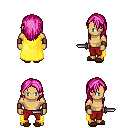
a pixel art fantasy rpg character, male body template, human, tanned skin, yellow cape, red pants, pink long hairstyle, leather bracers, brown slippers, dagger, four views (front, back, left, right), 2x2 character sprite sheet, small pixel art, hard edges, no anti-aliasing